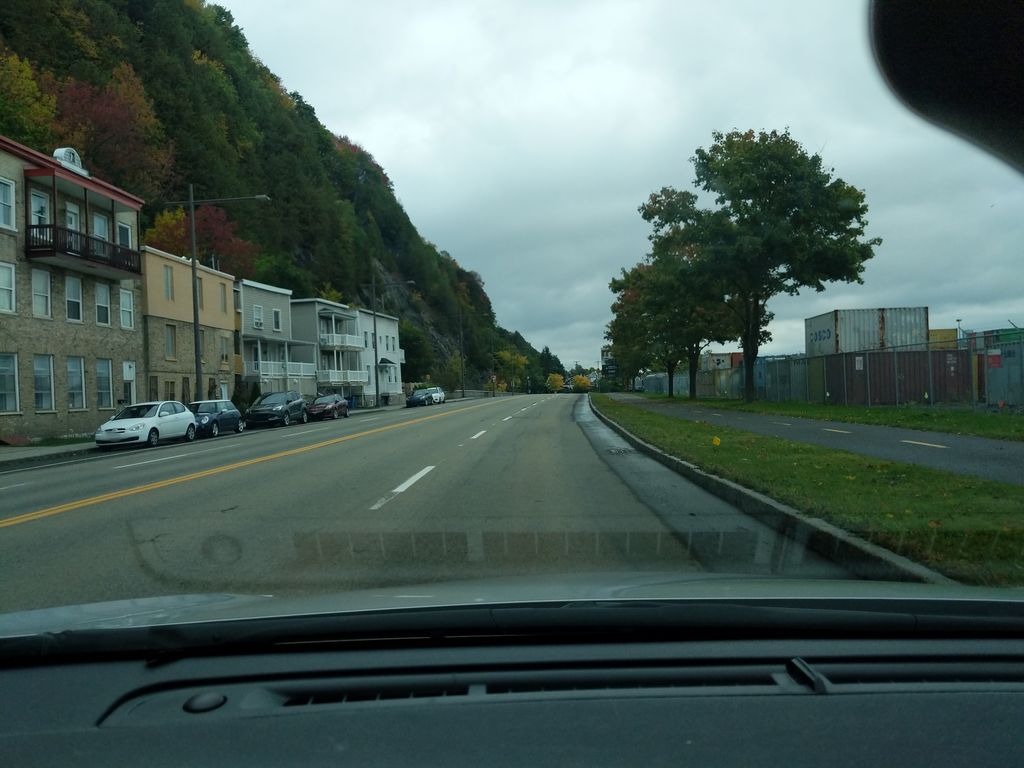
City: quebec_city